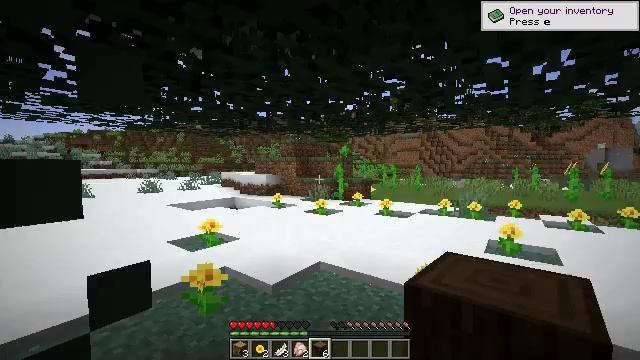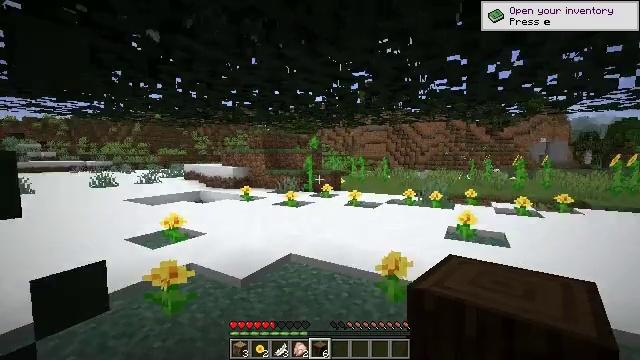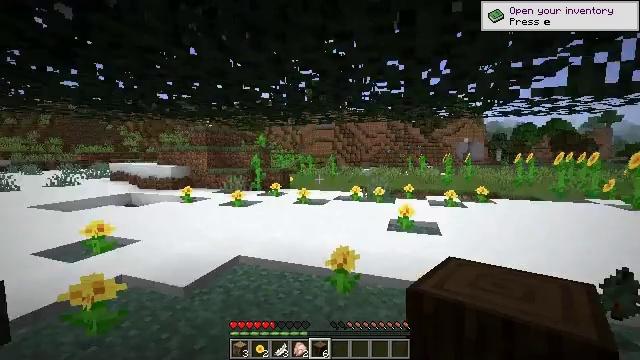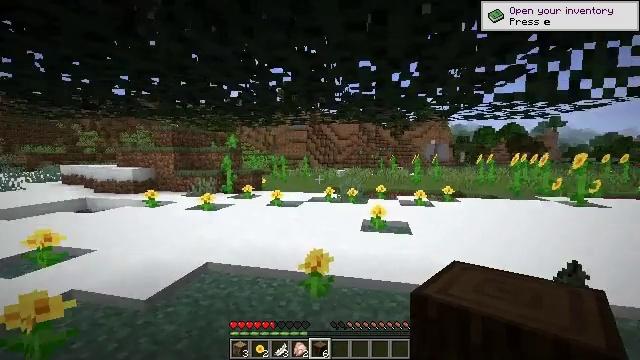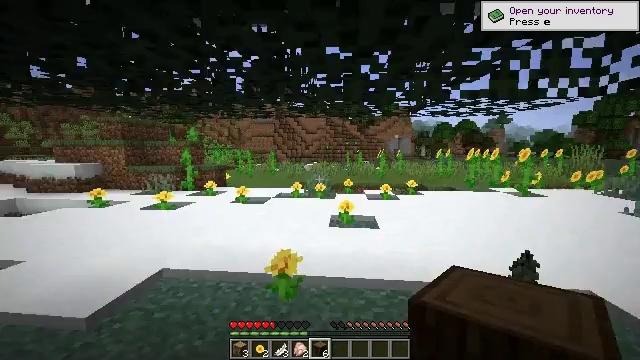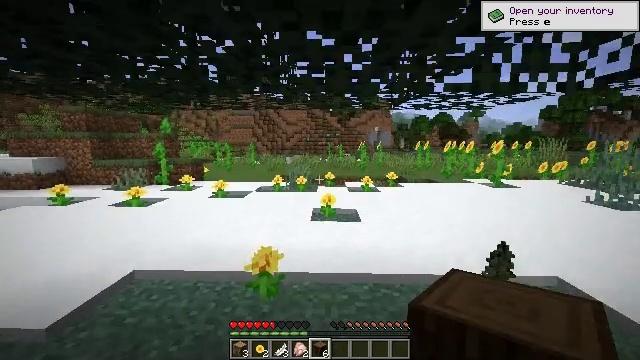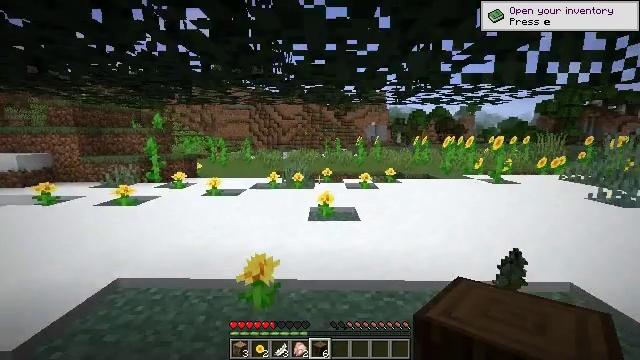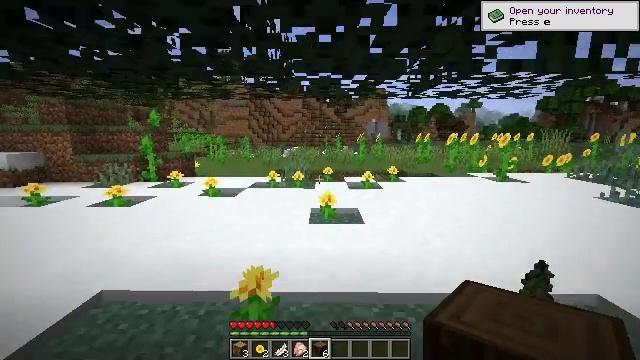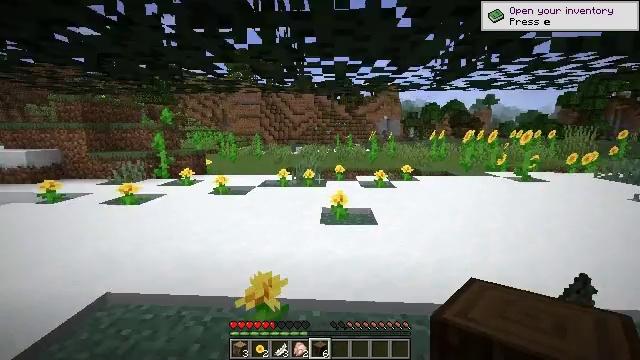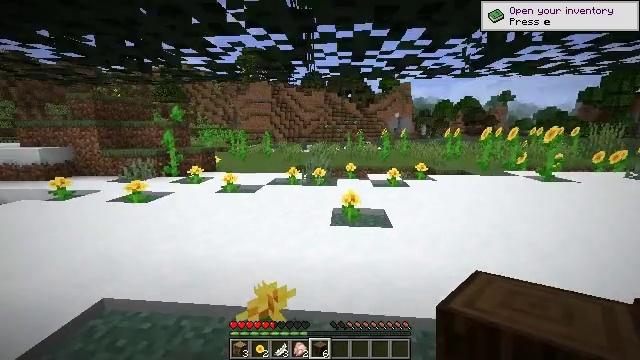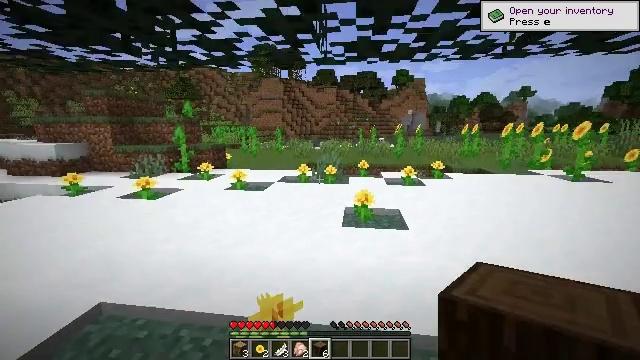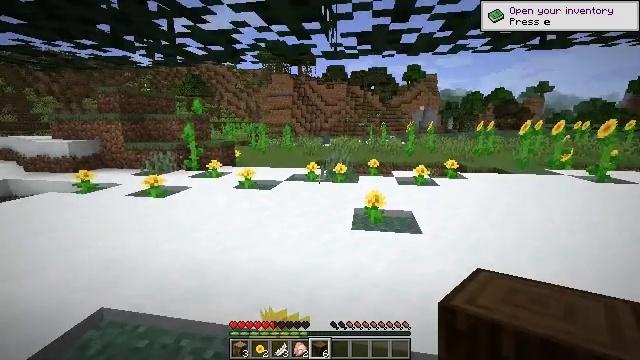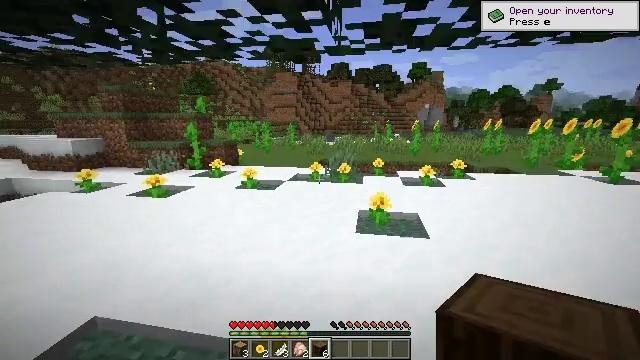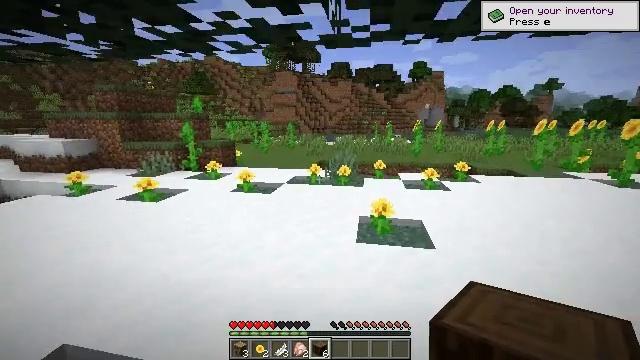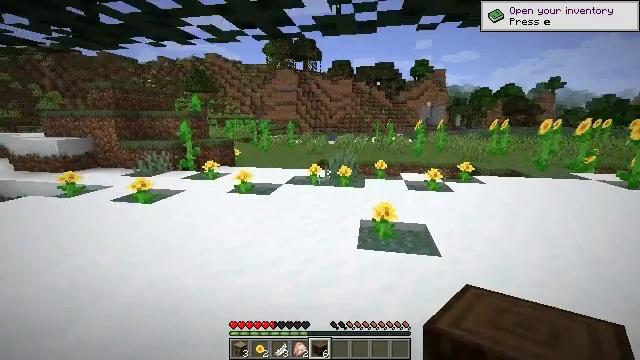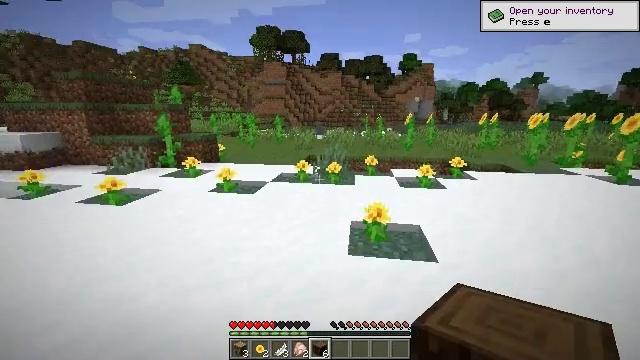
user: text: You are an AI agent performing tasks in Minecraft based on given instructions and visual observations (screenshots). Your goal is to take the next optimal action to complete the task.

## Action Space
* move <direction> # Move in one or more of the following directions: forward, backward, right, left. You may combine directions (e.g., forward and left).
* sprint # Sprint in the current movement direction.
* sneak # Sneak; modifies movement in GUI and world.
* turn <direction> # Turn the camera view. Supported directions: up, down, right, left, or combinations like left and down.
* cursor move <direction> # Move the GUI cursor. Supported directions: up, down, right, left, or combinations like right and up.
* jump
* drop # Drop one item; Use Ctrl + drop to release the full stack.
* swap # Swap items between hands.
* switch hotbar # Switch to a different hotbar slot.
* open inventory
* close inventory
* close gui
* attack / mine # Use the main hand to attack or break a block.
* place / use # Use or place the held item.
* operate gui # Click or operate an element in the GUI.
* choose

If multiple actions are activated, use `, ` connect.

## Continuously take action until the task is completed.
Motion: motion action
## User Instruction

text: Use planks to craft spruce wood.
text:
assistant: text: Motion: turn right and down
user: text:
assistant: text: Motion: turn right
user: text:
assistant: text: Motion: move forward, turn right
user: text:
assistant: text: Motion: move forward, turn right and down
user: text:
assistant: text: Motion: move forward, turn right and down
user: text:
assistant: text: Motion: move forward, turn down
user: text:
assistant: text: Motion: move forward
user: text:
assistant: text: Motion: move forward, turn left
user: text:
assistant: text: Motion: move forward, turn left
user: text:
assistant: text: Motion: move forward, turn left
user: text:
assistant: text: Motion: move forward, turn left
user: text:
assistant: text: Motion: move forward
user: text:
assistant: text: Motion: move forward
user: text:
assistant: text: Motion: move forward
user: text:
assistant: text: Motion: move forward, turn right and down
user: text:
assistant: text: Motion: move forward, turn right
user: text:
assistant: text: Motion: move forward, turn right
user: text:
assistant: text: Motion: move forward, turn right and up
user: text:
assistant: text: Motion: turn right
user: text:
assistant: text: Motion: no_op
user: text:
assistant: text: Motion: no_op
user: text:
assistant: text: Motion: no_op
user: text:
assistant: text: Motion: no_op
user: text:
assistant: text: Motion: no_op
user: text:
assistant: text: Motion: no_op
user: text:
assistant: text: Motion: no_op
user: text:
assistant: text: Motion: no_op
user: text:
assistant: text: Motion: no_op
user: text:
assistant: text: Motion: turn left and down
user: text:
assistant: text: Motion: no_op